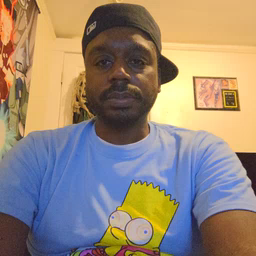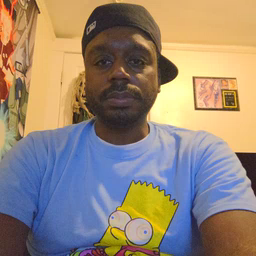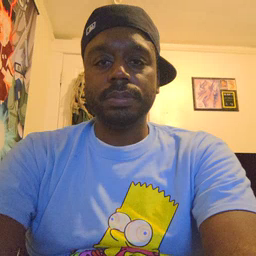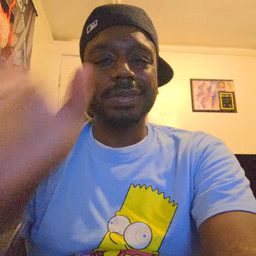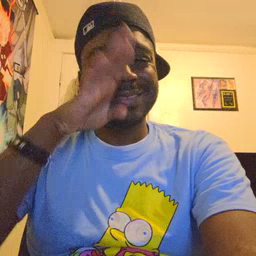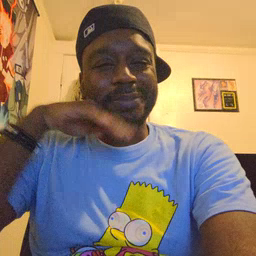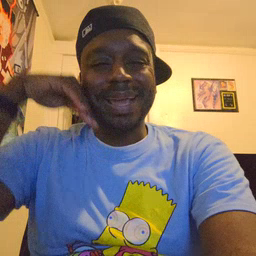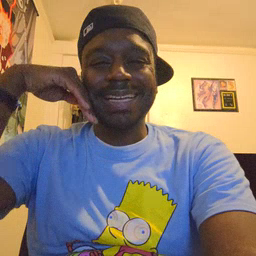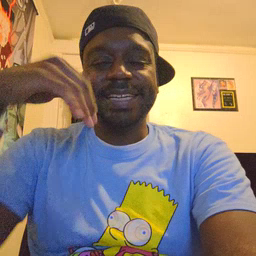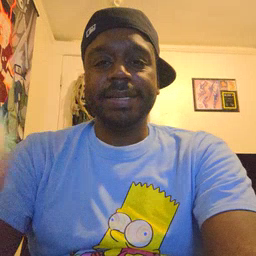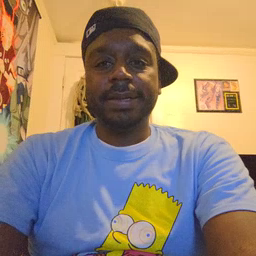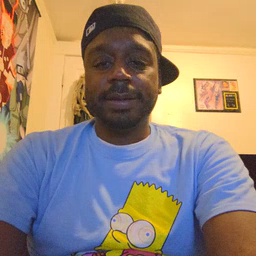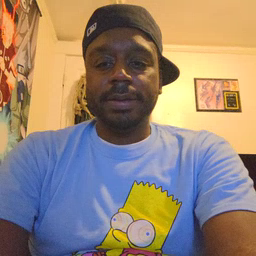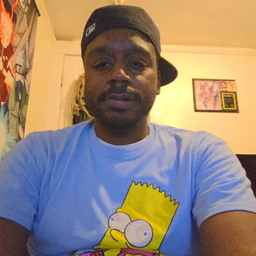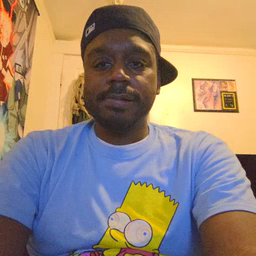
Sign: smile